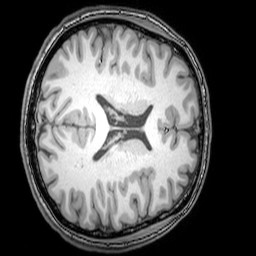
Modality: T1w
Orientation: axial
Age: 23
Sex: male
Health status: healthy
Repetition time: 0.081 s
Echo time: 0.037 s